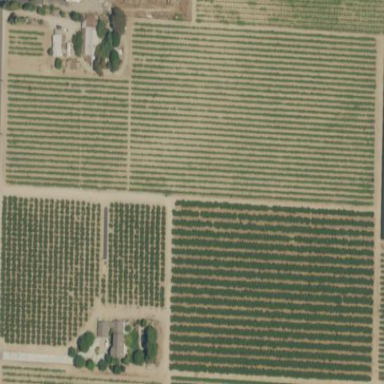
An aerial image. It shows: Vineyard.